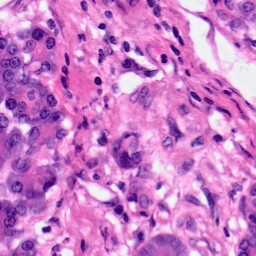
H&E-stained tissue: Pancreatic